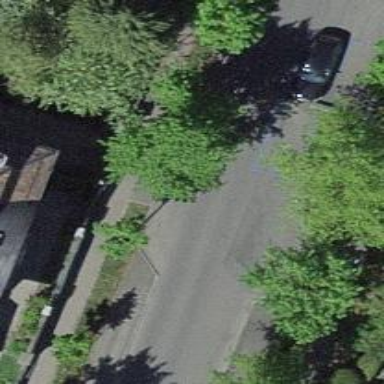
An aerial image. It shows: Tree-lined avenue.